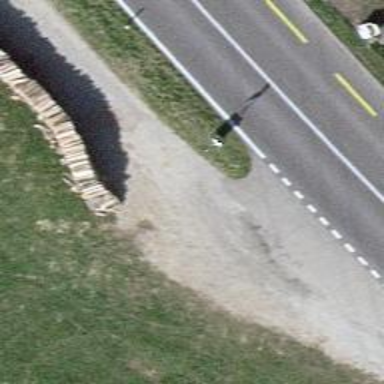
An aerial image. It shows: Bus stop with platform for public transport.